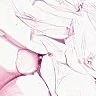
Metastatic tissue present: no